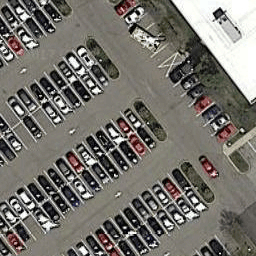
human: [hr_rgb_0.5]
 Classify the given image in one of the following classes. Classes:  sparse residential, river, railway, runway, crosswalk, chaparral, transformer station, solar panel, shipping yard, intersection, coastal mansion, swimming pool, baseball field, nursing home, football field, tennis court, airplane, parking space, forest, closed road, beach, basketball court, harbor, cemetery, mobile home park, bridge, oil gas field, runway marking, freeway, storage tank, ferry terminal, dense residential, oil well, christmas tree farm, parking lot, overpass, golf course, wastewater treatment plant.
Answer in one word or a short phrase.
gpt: parking lot